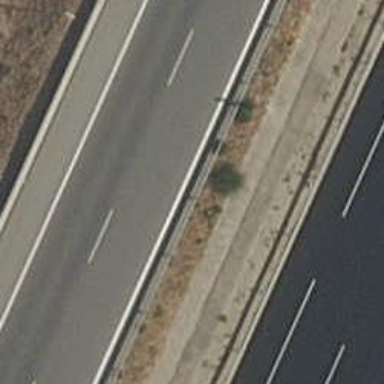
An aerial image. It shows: Tunnel on motorway link.